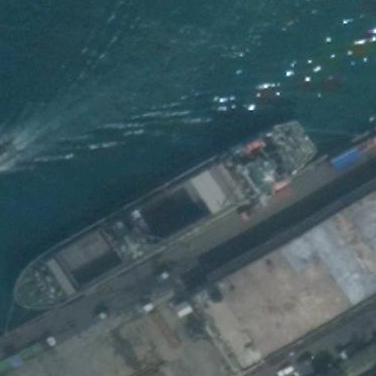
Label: Cargo_ship